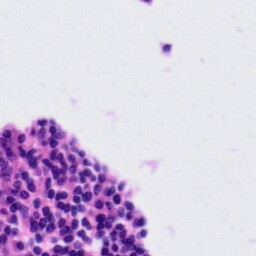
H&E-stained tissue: Tonsil